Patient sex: M
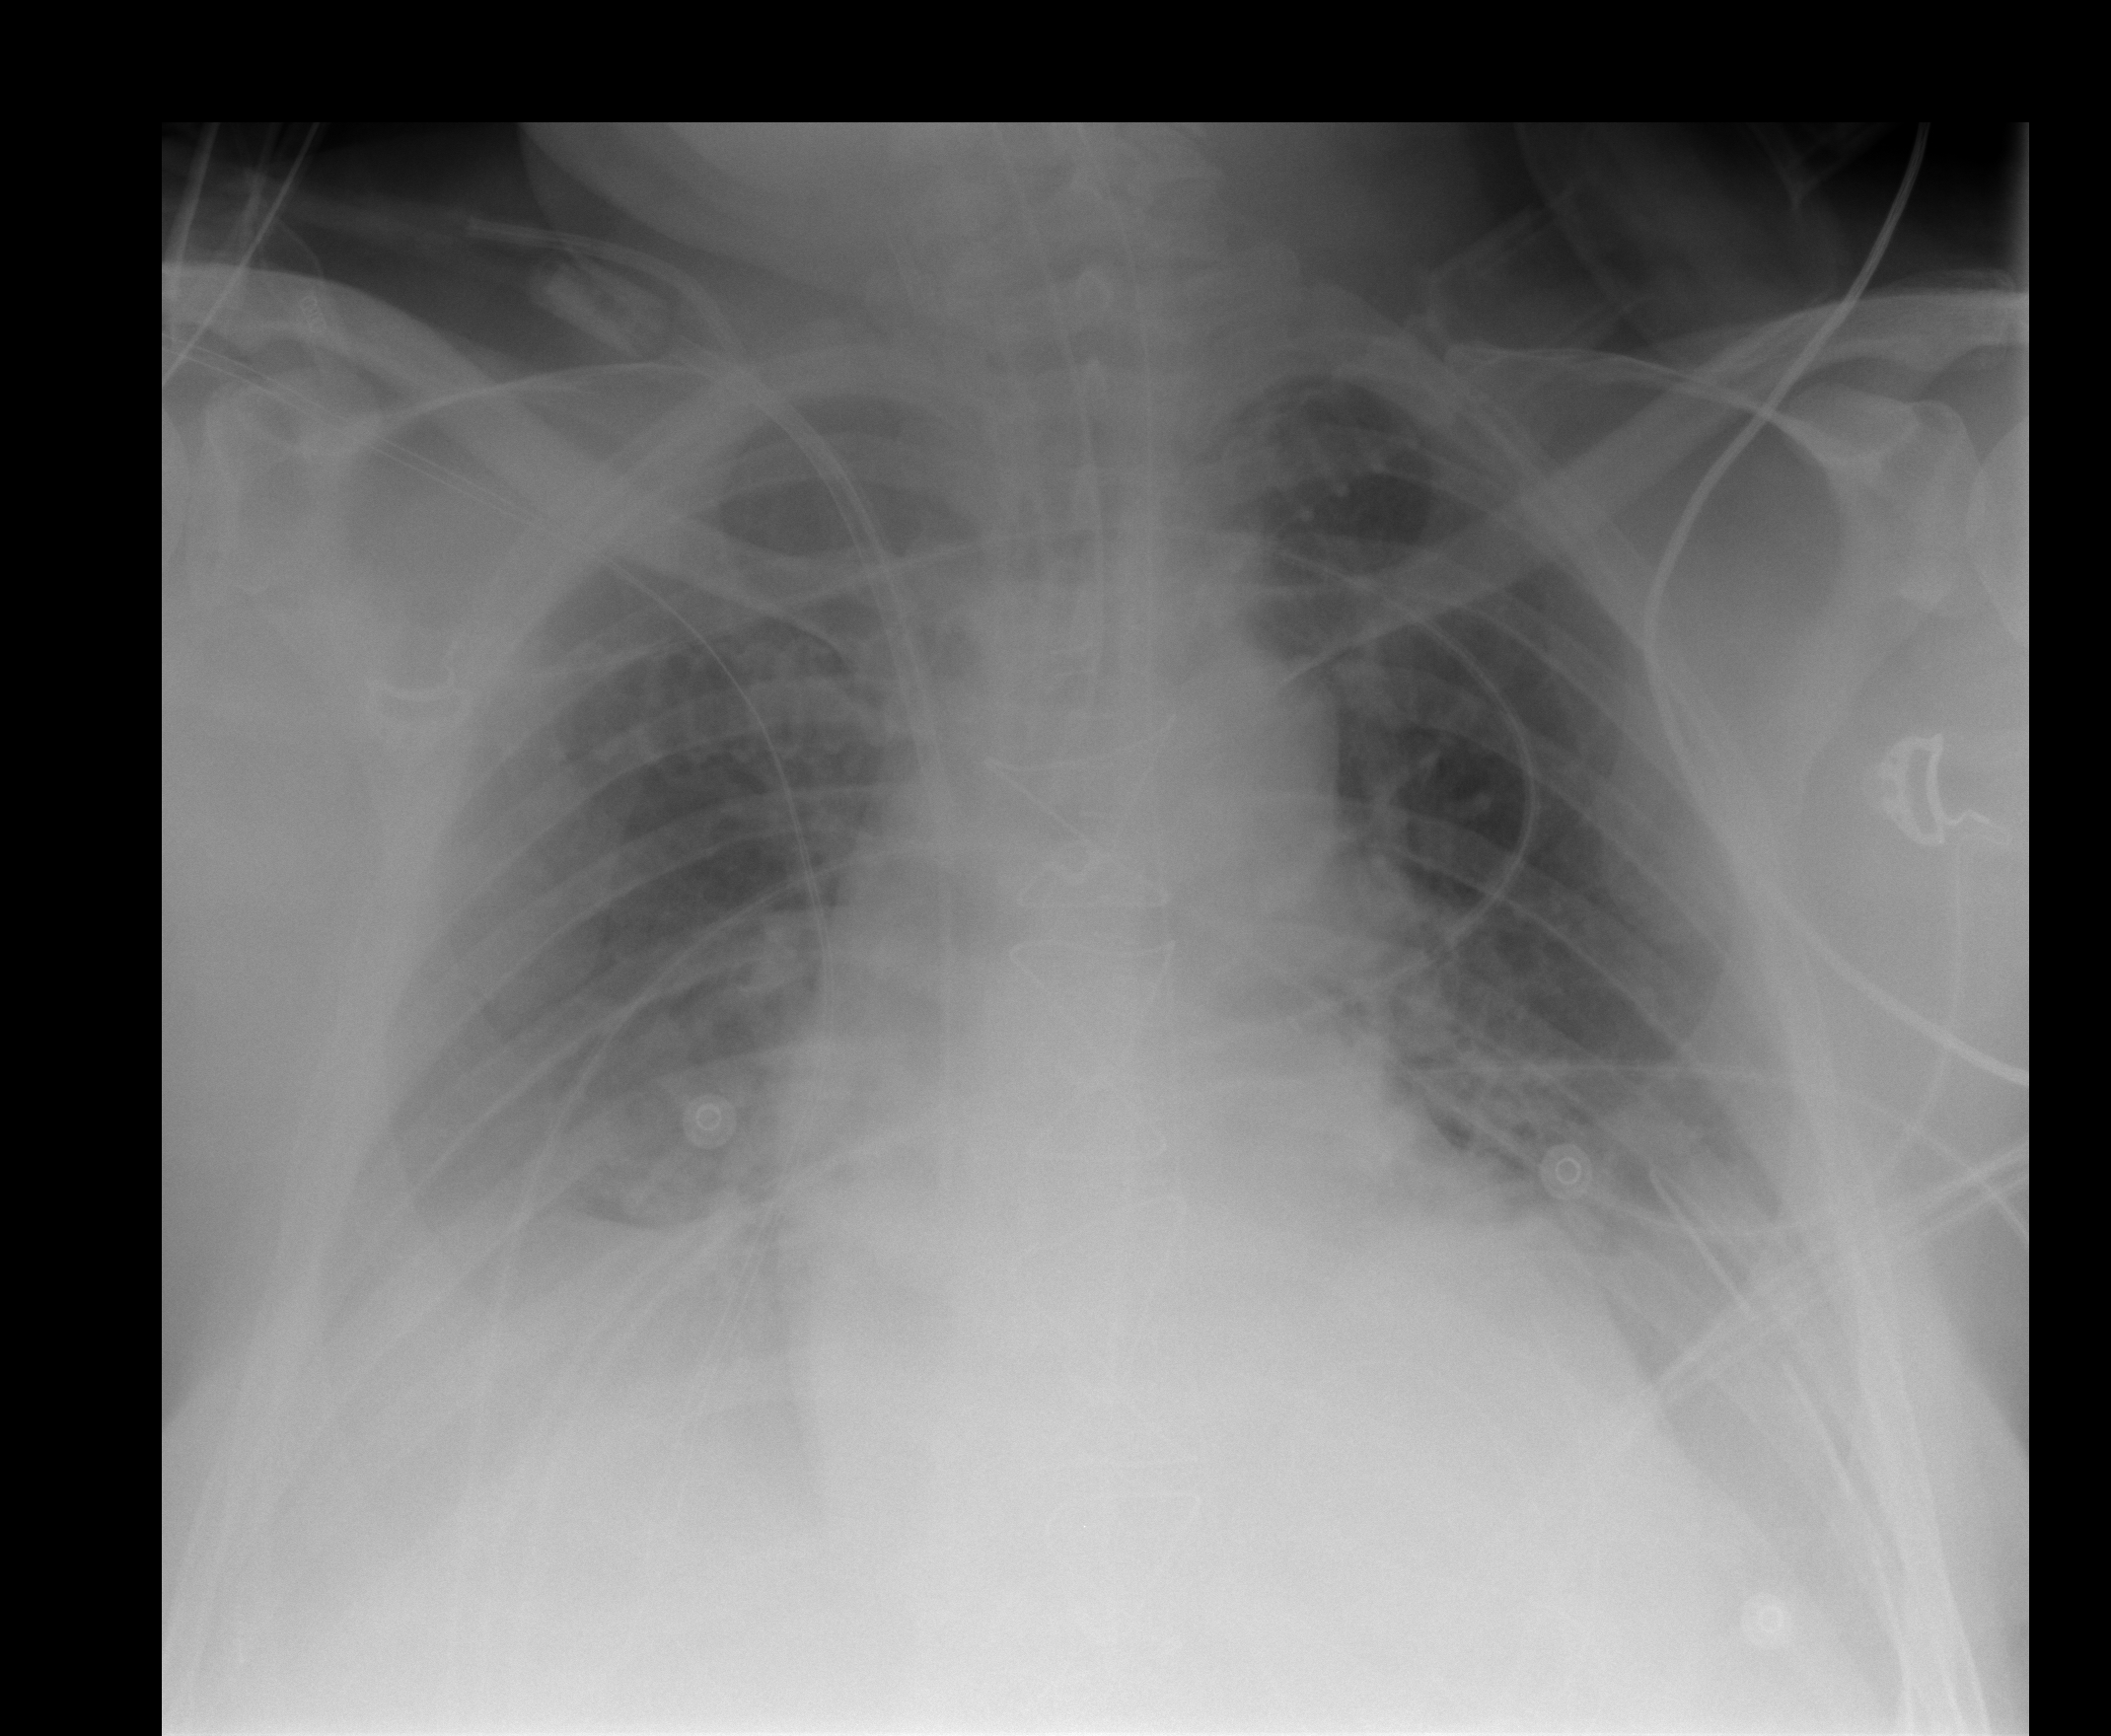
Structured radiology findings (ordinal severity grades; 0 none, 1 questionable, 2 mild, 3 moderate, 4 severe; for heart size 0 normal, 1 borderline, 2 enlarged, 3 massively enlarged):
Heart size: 2
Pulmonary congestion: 2
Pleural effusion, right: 2
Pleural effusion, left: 2
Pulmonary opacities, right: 0
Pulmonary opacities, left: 0
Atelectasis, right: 2
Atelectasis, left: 2